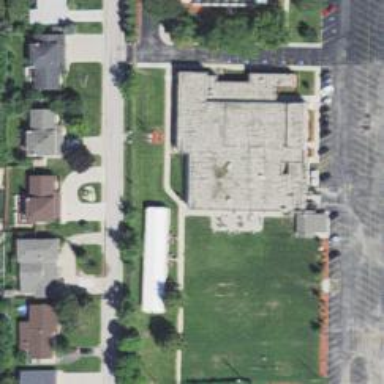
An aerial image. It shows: School building.